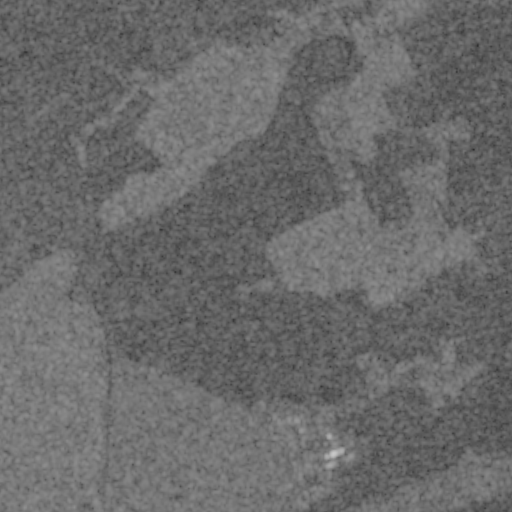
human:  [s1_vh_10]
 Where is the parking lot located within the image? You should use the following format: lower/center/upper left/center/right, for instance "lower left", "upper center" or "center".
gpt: The parking lot is located in the lower left of the image.
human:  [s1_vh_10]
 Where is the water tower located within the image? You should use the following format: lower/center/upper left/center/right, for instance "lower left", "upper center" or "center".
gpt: The water tower is located in the lower left of the image.
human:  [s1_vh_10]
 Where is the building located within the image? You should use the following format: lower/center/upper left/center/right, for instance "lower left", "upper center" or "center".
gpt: There is no building in the image.

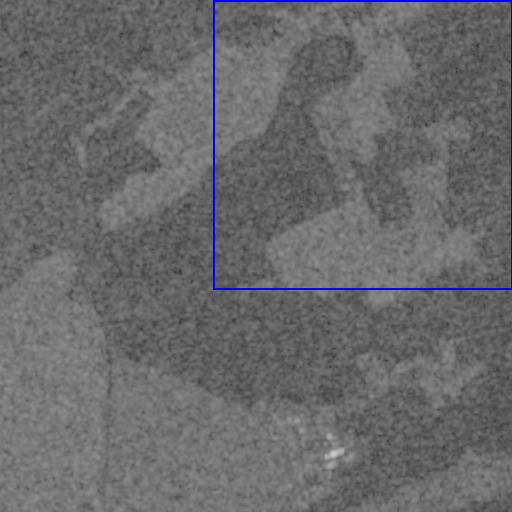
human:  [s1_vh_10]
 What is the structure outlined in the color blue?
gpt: The structure outlined in blue is a crop field.
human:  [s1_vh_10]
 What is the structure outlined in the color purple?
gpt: There is no purple outline.